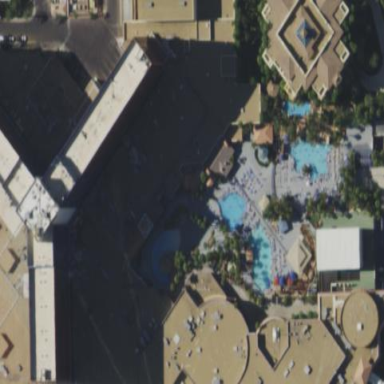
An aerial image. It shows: Building that functions as both hotel and casino.